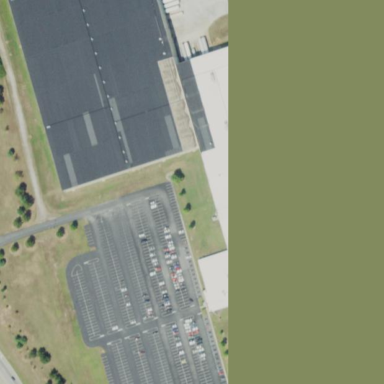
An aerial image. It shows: Warehouse building.